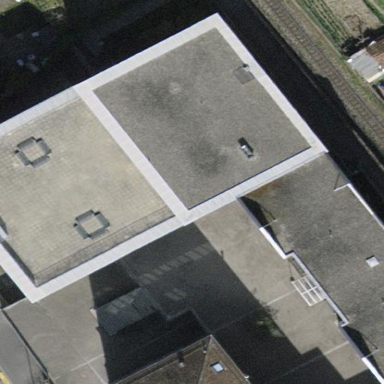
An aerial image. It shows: School building.